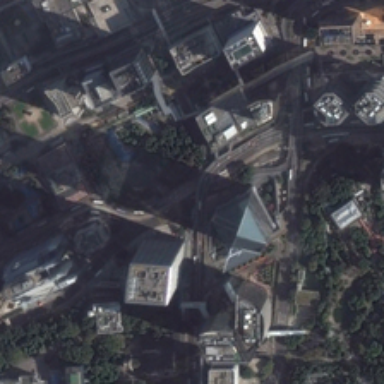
Many buildings and green trees are in a commercial area .